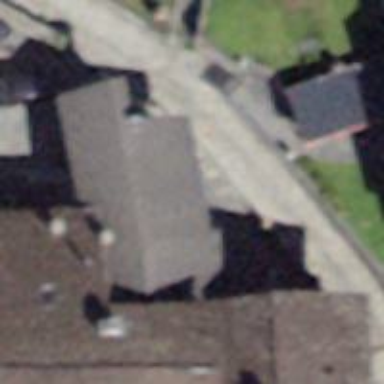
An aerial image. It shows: Detached building.